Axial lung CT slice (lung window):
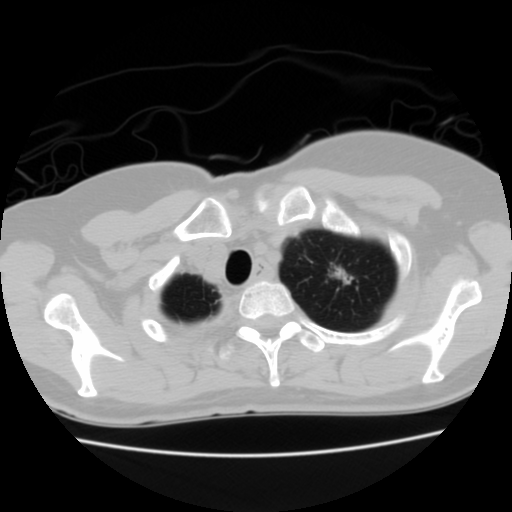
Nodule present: yes
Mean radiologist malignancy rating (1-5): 4.5